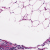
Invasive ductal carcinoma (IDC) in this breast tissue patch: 1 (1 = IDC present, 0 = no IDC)